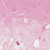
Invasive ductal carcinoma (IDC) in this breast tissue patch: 0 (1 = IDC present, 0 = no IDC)